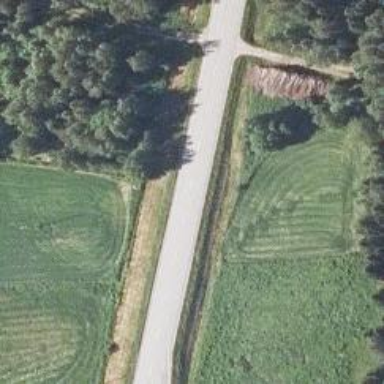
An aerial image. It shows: Asphalt trunk highway.